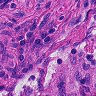
Metastatic tissue present: no